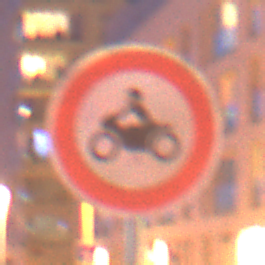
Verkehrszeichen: VerbotKraftraeder
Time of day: Night
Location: Outdoor (Urban)
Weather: PartlyCloudy
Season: NotSpecified
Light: Artificial